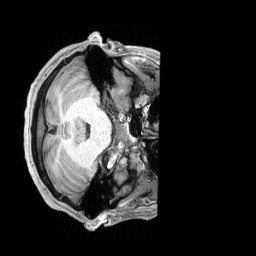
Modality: T1w
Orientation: axial
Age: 21
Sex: male
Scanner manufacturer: siemens
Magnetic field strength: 3 T
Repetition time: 2.3 s
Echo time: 0.00228 s